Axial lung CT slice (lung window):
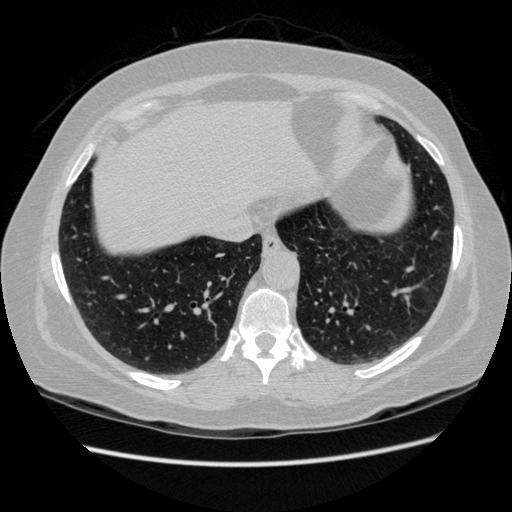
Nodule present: no